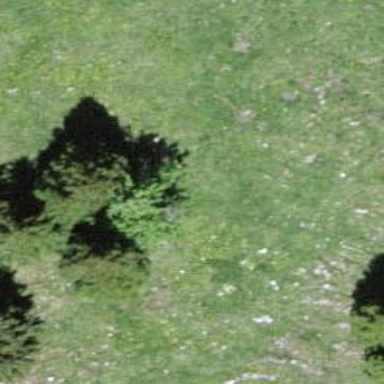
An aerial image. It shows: Needle-leaved tree in its natural environment.